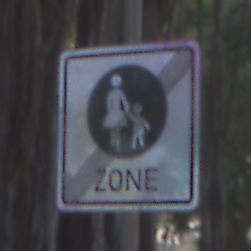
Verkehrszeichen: EndeFussgaengerzone
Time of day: MorningAfternoon
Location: Outdoor (Suburban)
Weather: PartlyCloudy
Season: NotSpecified
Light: Natural